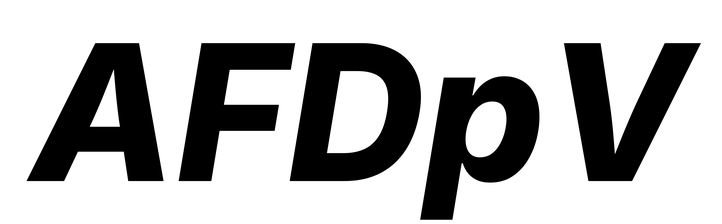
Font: Inter-Italic_ExtraBold_Italic